Question: There are two branches:
- production branch which contains product accepted by customer
- develop branch where developers perform their creepy experiments
Once upon a time young developer decided to branch his super feature from productive branch.
So the qustions:
How can I transfer production branch to develop without merging all acenstors of feature from prod branch. The picture explains better:

The first question is for practice, another questions for curiosity:
Same as 1) + I need to keep feature branch from production also
Like 1), but I want transfer consistent set of commits "F" and don't want transfer "E" commits
I want transfer E and F excluding 2 commits, 1 commit from set "E" and 1 commit from set "F".
Can I automatically resolve conflicts in favor of one of branches?
I found 'git cherry-pick' command, but seems it is not the best way for whole branch. Should i study 'git rebase' or something else? Which way is the best for my problem?
Thanks and sorry for my poor English.
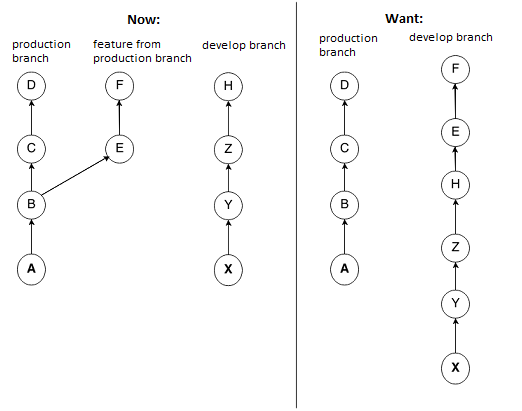
Answer: '''
git checkout develop
git cherry-pick production..feature
'''
does exactly what you want for your first question, it cherry-picks every commit in 'feature' that isn't also in 'production''s history. For the rest of your questions, various other ways of specifying commit ranges as found in the <URL> will work, and after you're familiar with those, and it starts to seem a bit tedious working out how to specify a list or you start wanting to make amendments as you go, you'll be ready to appreciate 'rebase -i'.
One small detail: 'cherry-pick' and 'rebase' make new commits.